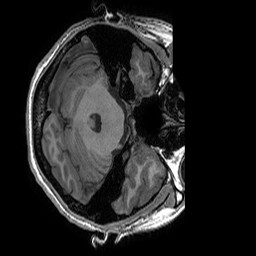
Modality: T1w
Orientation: axial
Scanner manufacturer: ge
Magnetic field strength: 3 T
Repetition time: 0.008156 s
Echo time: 0.00318 s